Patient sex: F
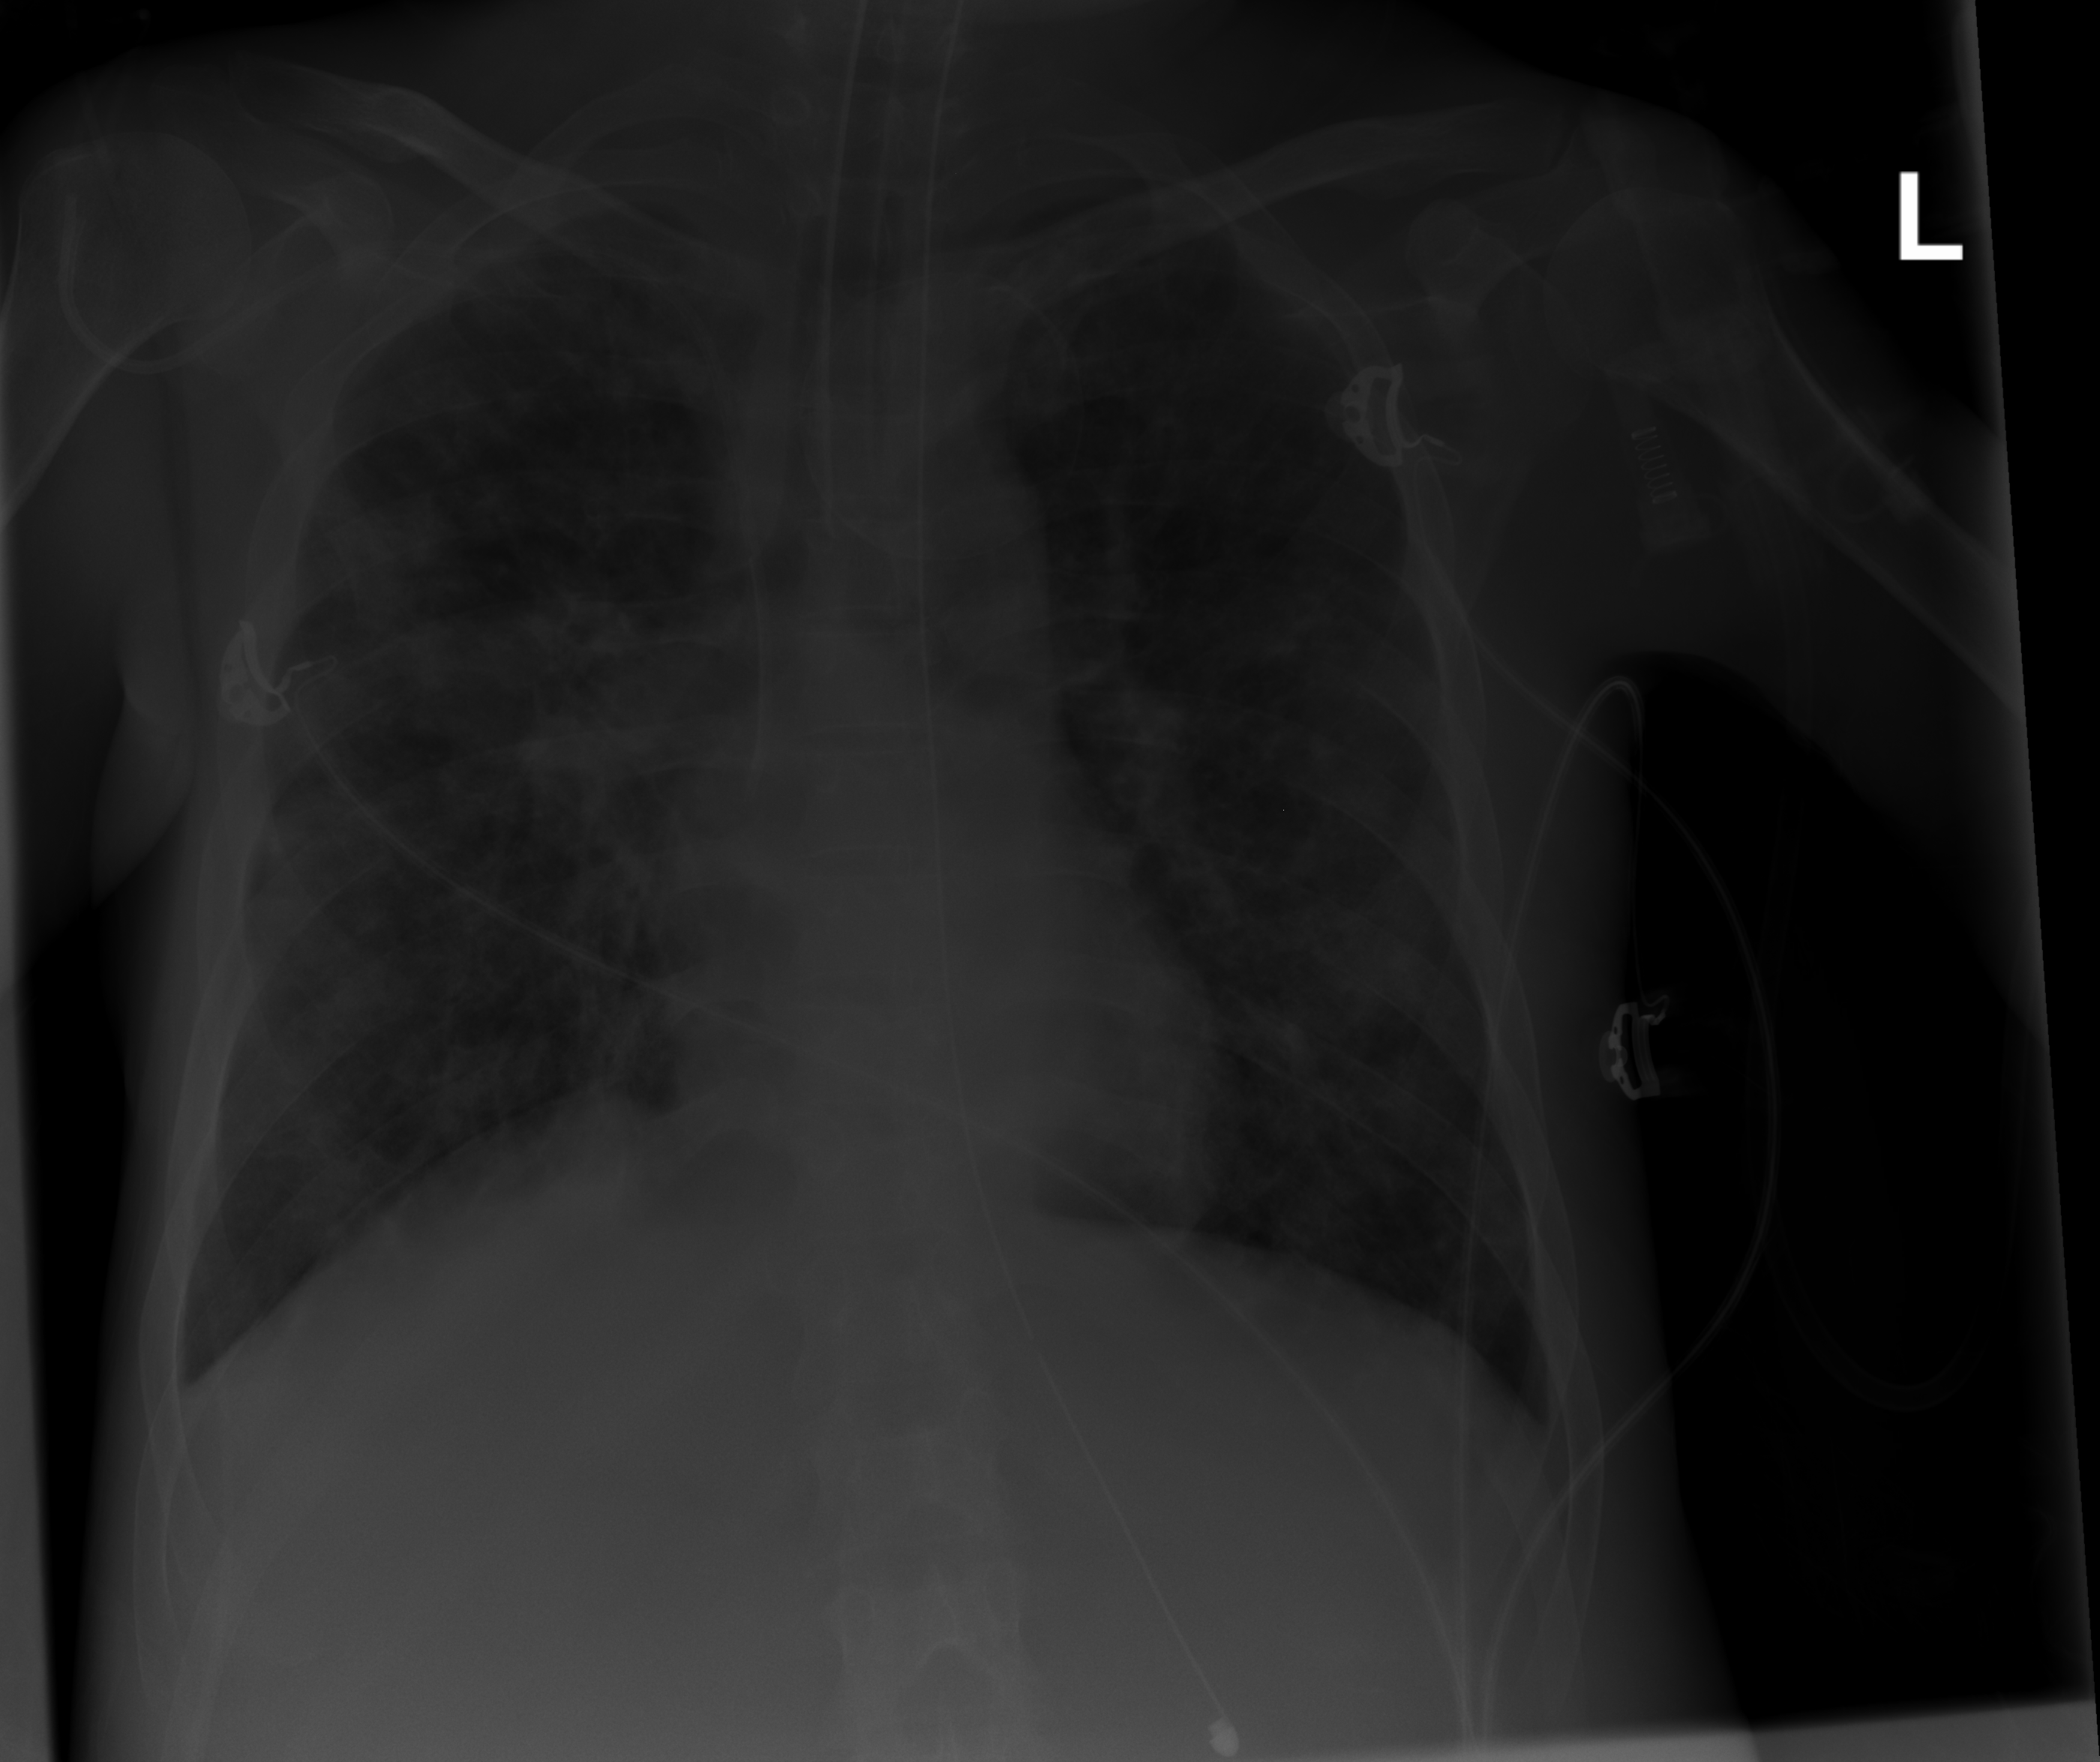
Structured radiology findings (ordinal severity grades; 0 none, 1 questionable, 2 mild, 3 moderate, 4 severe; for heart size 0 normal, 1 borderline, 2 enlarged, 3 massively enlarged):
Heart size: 0
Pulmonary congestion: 0
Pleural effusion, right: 1
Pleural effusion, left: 0
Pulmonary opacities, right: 3
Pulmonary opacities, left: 3
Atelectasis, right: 0
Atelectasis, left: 0